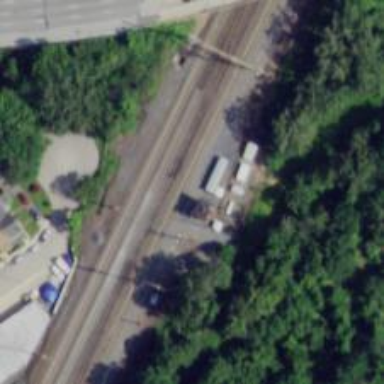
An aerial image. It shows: Railroad crossover.